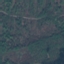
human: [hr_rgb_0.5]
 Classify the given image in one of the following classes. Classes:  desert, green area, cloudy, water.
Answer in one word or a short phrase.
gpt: green area